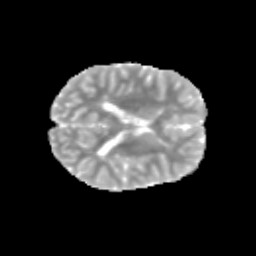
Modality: MD
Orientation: axial
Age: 9
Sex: male
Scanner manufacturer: siemens
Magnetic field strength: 3 T
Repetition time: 3.8 s
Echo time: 0.07 s